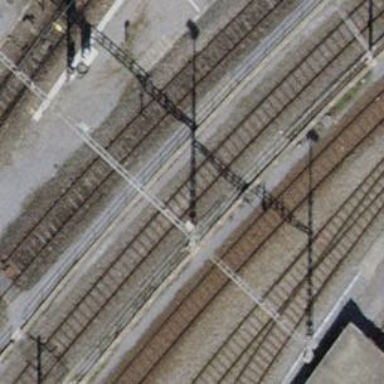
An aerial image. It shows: Railway yard with single rail track. The electrified track has contact line for power supply.